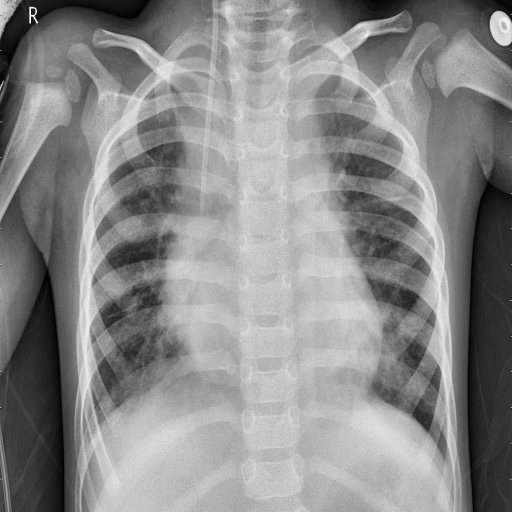
Finding: PNEUMONIA